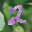
Label: 2